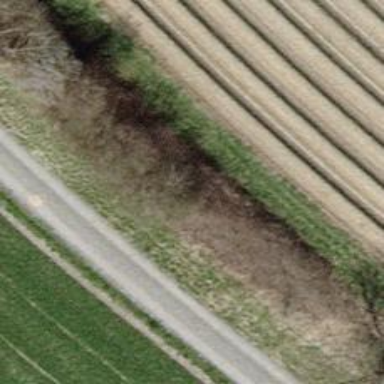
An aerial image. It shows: Hedge barrier.